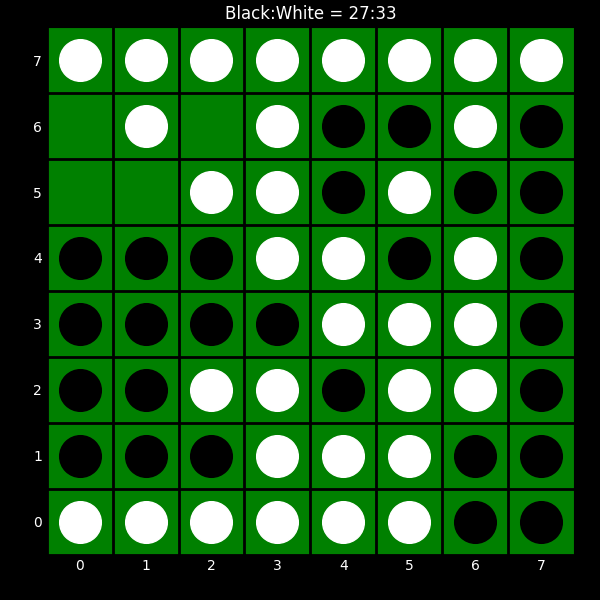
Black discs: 27
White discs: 33